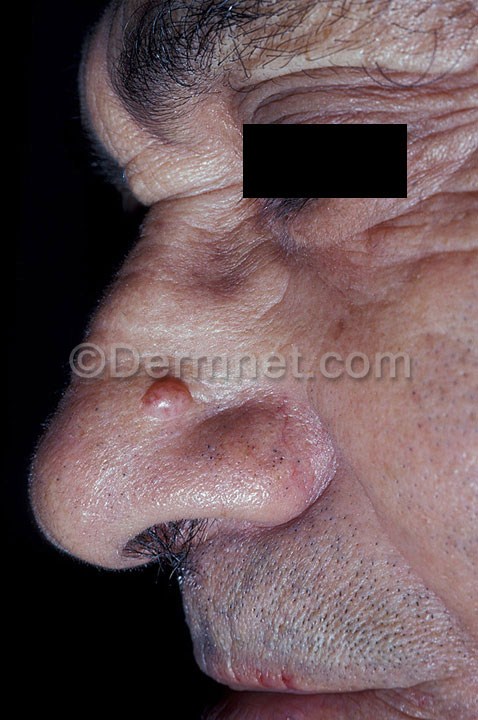
Disease: Seborrheic Keratoses and other Benign Tumors